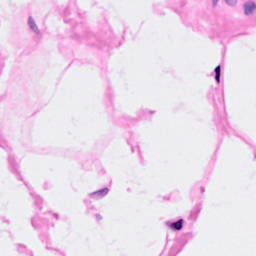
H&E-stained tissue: Breast